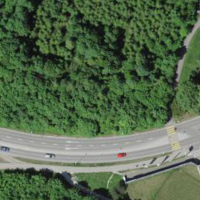
EUNIS habitat code: 44
Species observed at this site:
Dryocopus martius
Accipiter nisus
Fagisyrphus cincta
Centaurea scabiosa
Campanula glomerata